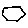
Label: hexagon